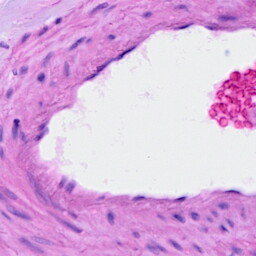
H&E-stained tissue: Ovarian